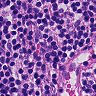
Metastatic tissue present: no